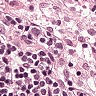
Metastatic tissue present: no